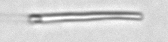
Label: fiber